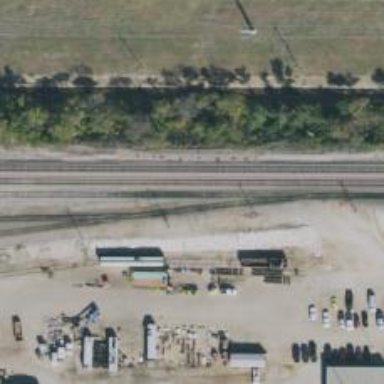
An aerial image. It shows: Railway yard.